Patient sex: M
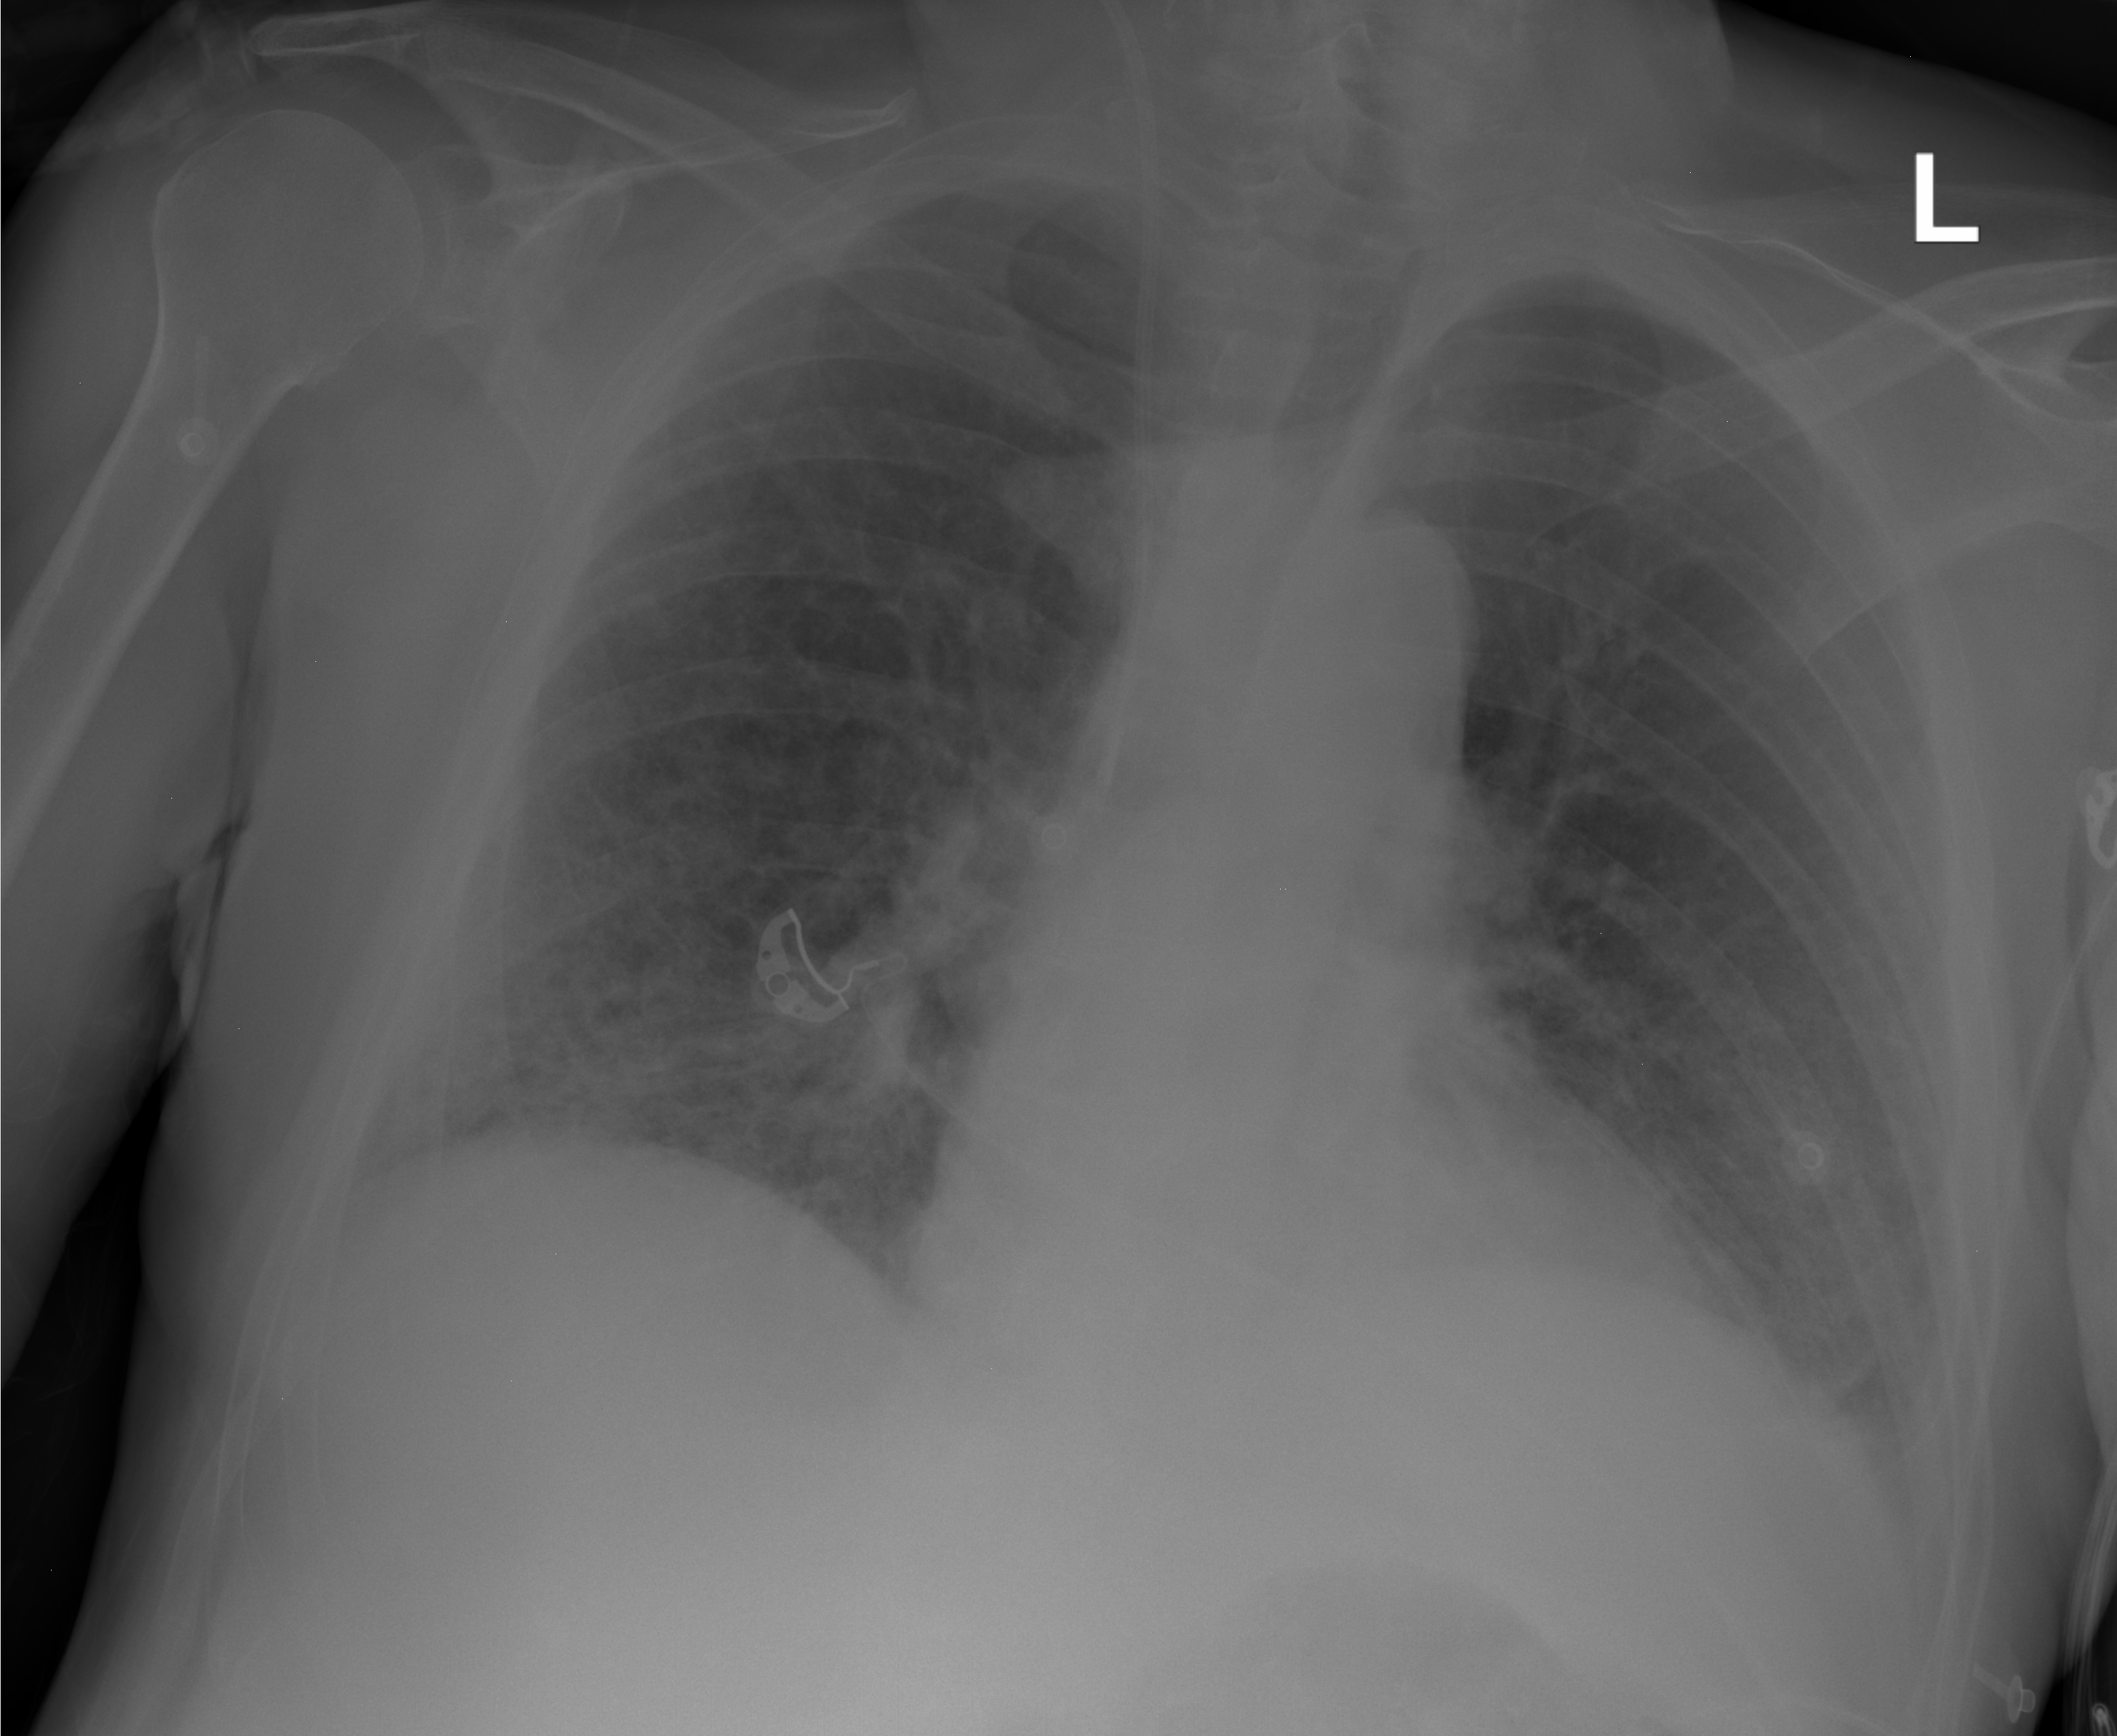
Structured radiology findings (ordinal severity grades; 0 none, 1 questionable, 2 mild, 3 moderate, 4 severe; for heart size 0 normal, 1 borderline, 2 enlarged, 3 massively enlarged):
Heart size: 0
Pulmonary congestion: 0
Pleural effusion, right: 0
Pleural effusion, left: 2
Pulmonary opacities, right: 1
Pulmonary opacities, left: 1
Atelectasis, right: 0
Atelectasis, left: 0